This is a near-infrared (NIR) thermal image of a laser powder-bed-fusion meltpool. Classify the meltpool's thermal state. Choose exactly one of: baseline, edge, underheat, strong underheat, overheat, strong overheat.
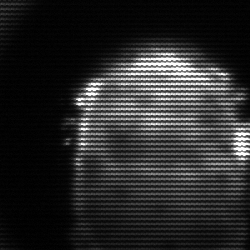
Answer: baseline